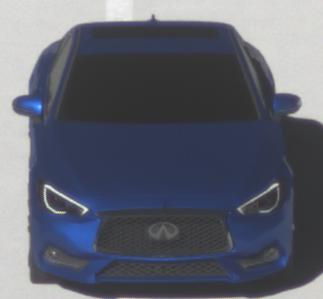
Make: Infiniti
Model: Q60 2.0t
Detailed model: Q60 (V37)
Model produced from: 2016/10
Model produced until: 2018/08
Doors: 2
Color: blue
Road condition: dry road
Daytime: morning or afternoon
Contrast: high contrast